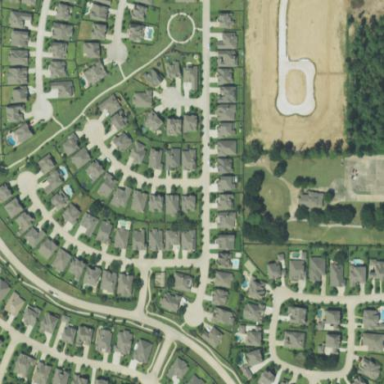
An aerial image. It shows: Residential neighbourhood.